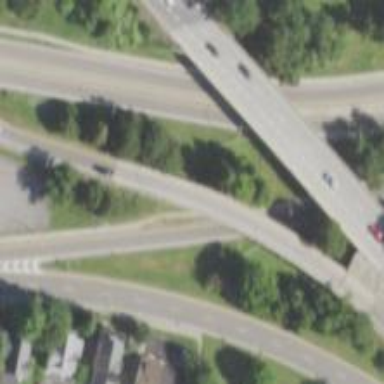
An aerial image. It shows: Bridge over primary link highway.